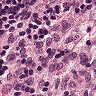
Metastatic tissue present: no